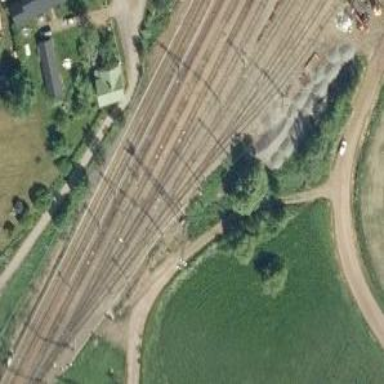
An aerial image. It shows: Wedge is used for the railway derail.